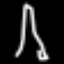
Label: The Eiffel Tower